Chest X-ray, PA view. Patient: 49 years old, sex M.
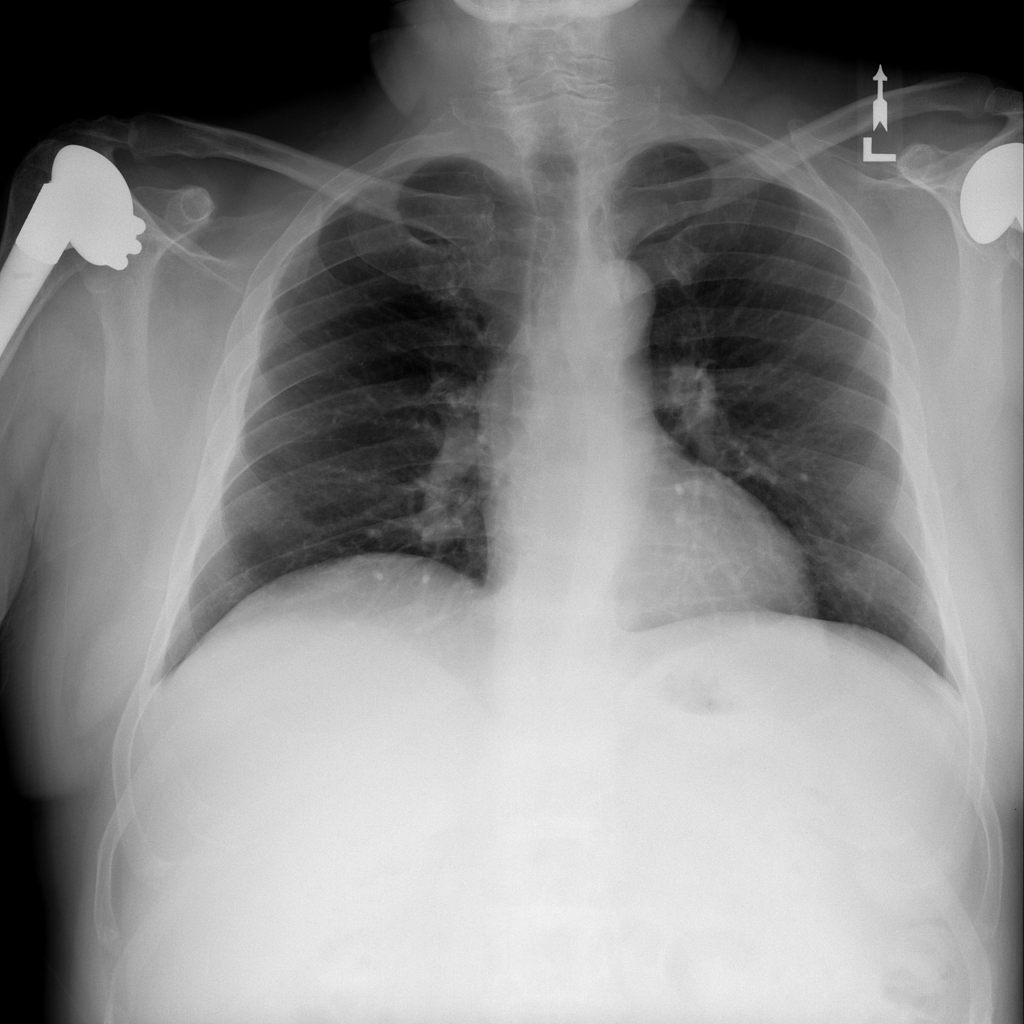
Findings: No Finding